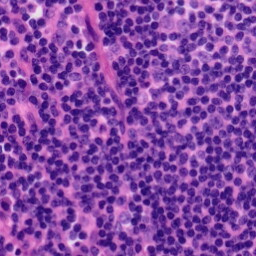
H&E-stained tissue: Tonsil